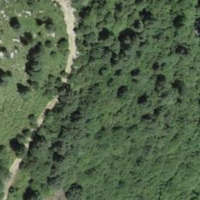
EUNIS habitat code: 32
Species observed at this site:
Teucrium scorodonia